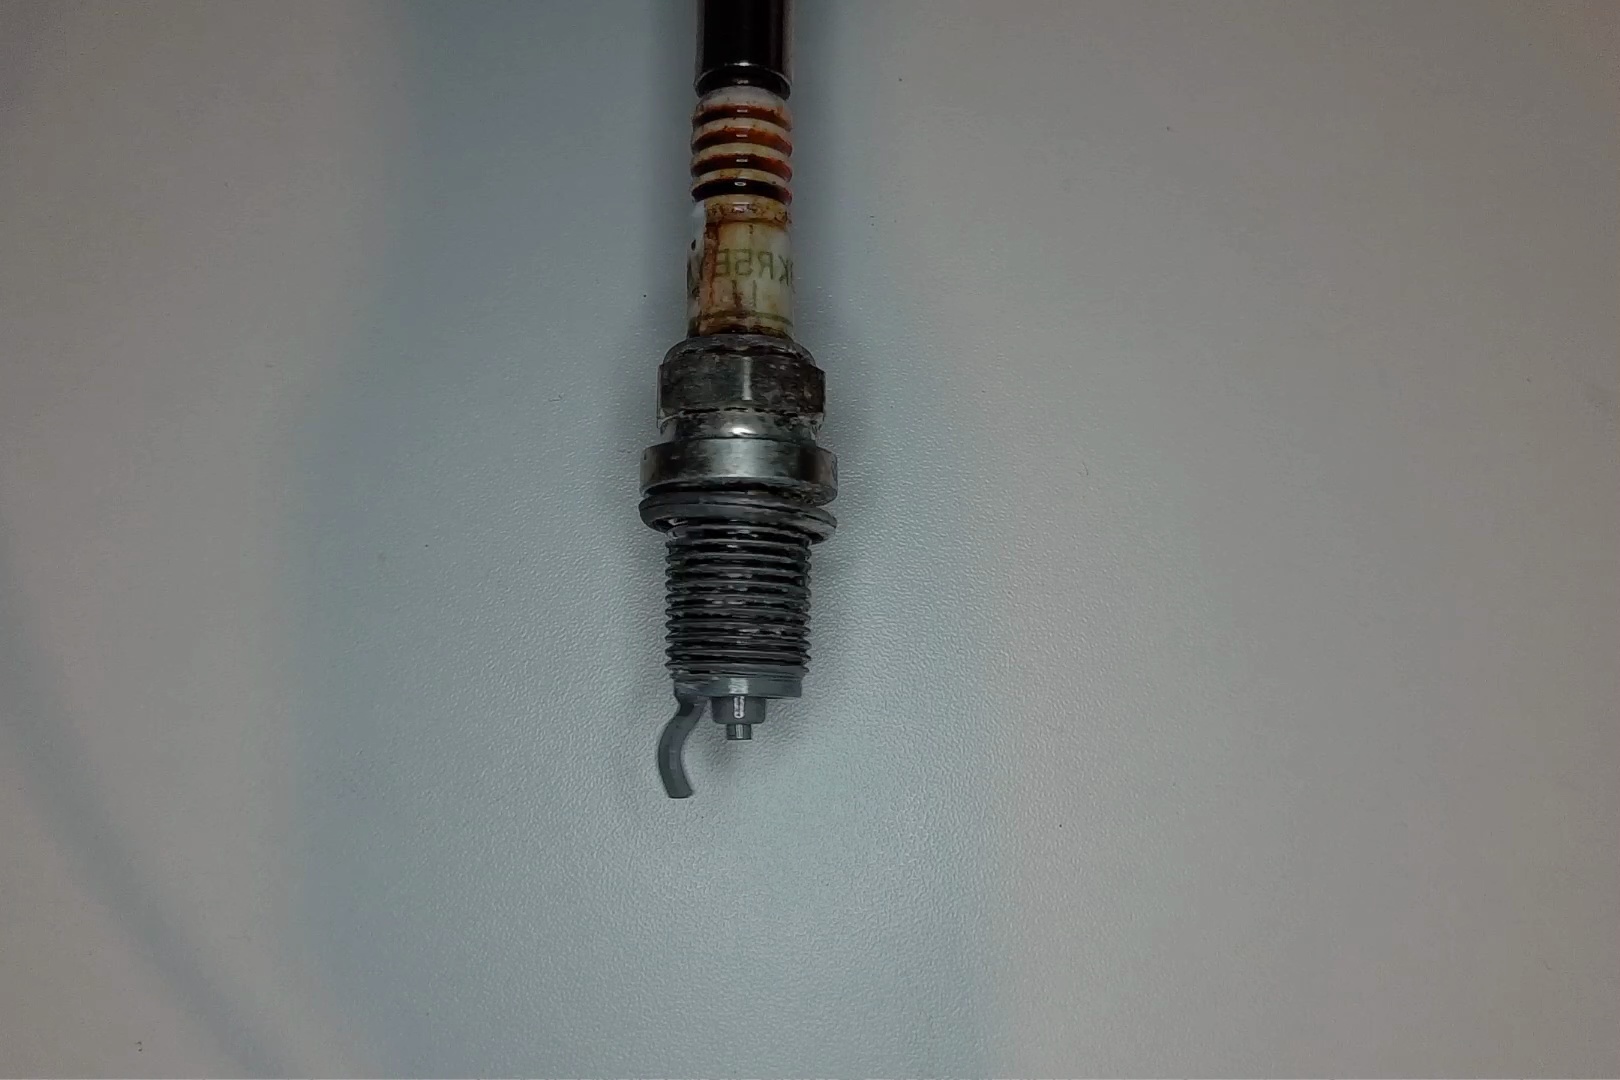
Label: anomaly